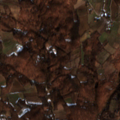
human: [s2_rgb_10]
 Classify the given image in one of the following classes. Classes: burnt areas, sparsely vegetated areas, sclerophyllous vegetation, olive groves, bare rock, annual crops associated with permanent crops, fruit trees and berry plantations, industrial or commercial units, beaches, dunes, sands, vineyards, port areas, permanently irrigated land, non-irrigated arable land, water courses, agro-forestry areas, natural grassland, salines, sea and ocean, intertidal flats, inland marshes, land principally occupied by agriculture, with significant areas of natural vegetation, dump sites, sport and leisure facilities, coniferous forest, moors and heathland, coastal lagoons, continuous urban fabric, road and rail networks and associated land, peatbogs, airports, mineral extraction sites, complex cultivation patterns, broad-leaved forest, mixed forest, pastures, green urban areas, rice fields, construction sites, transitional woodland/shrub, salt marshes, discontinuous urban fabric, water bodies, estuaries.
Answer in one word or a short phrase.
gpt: complex cultivation patterns, land principally occupied by agriculture, with significant areas of natural vegetation, broad-leaved forest